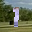
Label: 1